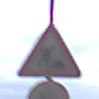
Verkehrszeichen: Arbeitsstelle
Zusatzzeichen unten: VorrangDesGegenverkehrs
Umgebung: Roofed, Urban
Tageszeit: MorningAfternoon
Wetter: PartlyCloudy
Licht: Natural
Jahreszeit: NotSpecified
Kontrast: MediumContrast